Question: i have one csv file which contains library group and it's data...
group consider as sheet and for each sheet contains phrase name and phrase value...
I want to insert this csv data to two different table using mysql how can i ?
suppose i have 2 table like
'''
phrase_library_group
+-------------+--------------+------+-----+---------+----------------+
| Field | Type | Null | Key | Default | Extra |
+-------------+--------------+------+-----+---------+----------------+
| GROUP_ID | bigint(20) | NO | PRI | NULL | auto_increment |
| GROUP_NAME | varchar(100) | NO | | NULL | |
| ------------+--------------+------+-----+---------+----------------+
phrase_list
+-------------+--------------+------+-----+---------+----------------+
| Field | Type | Null | Key | Default | Extra |
+-------------+--------------+------+-----+---------+----------------+
| PHRASE_ID | bigint(20) | NO | PRI | NULL | auto_increment |
| PHRASE_NAME | varchar(100) | NO | | NULL | |
| PHRASE_DESC | varchar(500) | NO | | NULL | |
| GROUP_ID | bigint(20) | NO | MUL | NULL | |
| ------------+--------------+------+-----+---------+----------------+
'''
here in image Additional_meds/Antibiotic Warnings/... are groups
and each group contains different phrases..like Additional_meds contains total 12 records as see below.
csv like
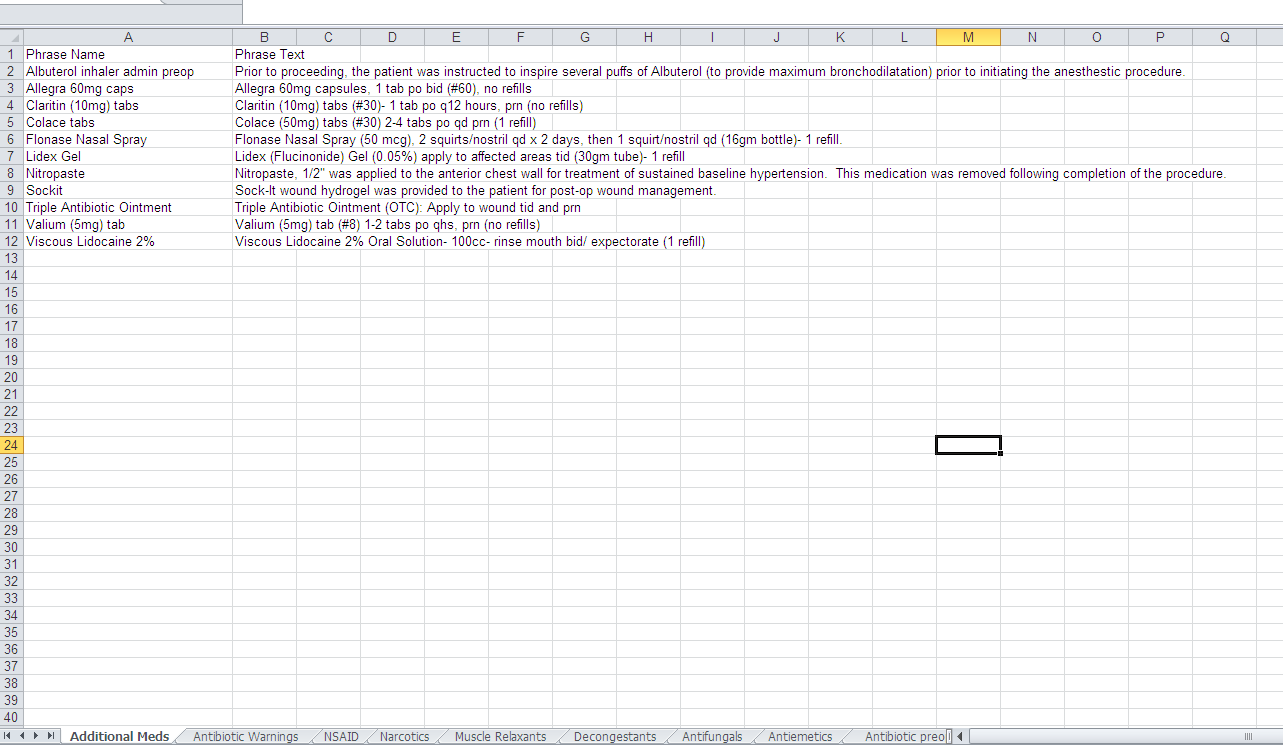
Answer: Do it natively in MySQL, this should be much faster and consume less ressources.
Create a table in MySQL containing all fields from your CSV, i.e.
'''
tmp_phrases
+-------------+--------------+------+-----+---------+----------------+
| Field | Type | Null | Key | Default | Extra |
+-------------+--------------+------+-----+---------+----------------+
| GROUP_NAME | varchar(100) | NO | | NULL | |
| PHRASE_NAME | varchar(100) | NO | | NULL | |
| PHRASE_DESC | varchar(500) | NO | | NULL | |
| ------------+--------------+------+-----+---------+----------------+
'''
load data from CSV into this table via 'LOAD INFILE' statement inside MySQL, i.e.
'''
LOAD DATA INFILE '~/phrases.csv' INTO TABLE tmp_phrases FIELDS TERMINATED BY ',' OPTIONALLY ENCLOSED BY '"';
'''
After that you can split your data with two 'INSERT' statements.
'''
INSERT INTO phrase_library_group (GROUP_NAME)
SELECT DISTINCT GROUP_NAME FROM tmp_phrases
INSERT INTO phrase_list (PHRASE_NAME,PHRASE_DESC,GROUP_ID)
SELECT x.PHRASE_NAME,x.PHRASE_DESC,y.GROUP_ID
FROM tmp_phrases x
INNER JOIN phrase_library_group y ON x.GROUP_NAME=y.GROUP_NAME
'''